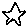
Label: star